Question: I have a form with input elements representing key-value pairs.
These input elements are generated dynamically within the page when the user desires to do so.
The form looks somewhat like this:

Here's some example code for a row, consisting of two input elements:
'''
<tr id='1523459952424.153'>
<td class='w50'>
<input type='text' name='kp_src[]' placeholder='Key'/>
</td>
<td class='w50'>
<input type='text' name='kp_dest[]' placeholder='Value'/>
</td>
<td>
<!--
I excluded this part of the code for the sake of cleanliness,
this would be where the remove button lives its happy life.
-->
</td>
</tr>
'''
How do I enable navigating the form with the and buttons, ?
Ex.: go from the blue input to the green input with the button, and from the green input to the blue input with the button.
Pseudocode is basically all I need.
Thanks.
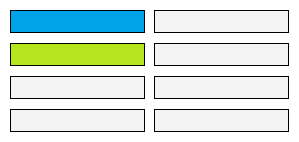
Answer: tymeJV's comments made me think about how easy it actually is, in my case I'd use the following pseudocode in the keyup event of the input elements:
'''
define a var named foo
if key is down arrow
set foo to the next sibling of the current row
else if key is up arrow
set foo to the previous sibling of the current row
otherwise
abort
define a var named bar
if current input is the first input in the current row
set bar to the first input in foo
else if current input is second input in the current row
set bar to the second input in foo
otherwise
abort
set focus to bar
'''
I might've posted the question too soon, but I hope it'll be useful to someone else in the future.
Thanks.
---
I haven't had the time to test (or even write, lol) it yet, until today. I'll post my final code below, just in case someone finds it useful.
Javascript:
'''
// obj - the source element
// event - the event data
// i - child index of the textbox
function form_vert_nav(obj, event, i) {
var o = ((event.keyCode == 38 || event.keyCode == 40) ? obj.parentNode.parentNode : null);
if (event.keyCode == 38) { // up
o = o.previousSibling;
} else if (event.keyCode == 40) { // down
o = o.nextSibling;
} else {
return;
}
if (o == null) {
// keyCode wasn't 38 or 40 and magically slipped through the else,
// or the sibling simply doesn't exist (more likely).
return;
}
if ((o = o.getElementsByTagName(obj.tagName)[i]) == null) {
// 404 Element Not Found
return;
}
o.focus();
}
'''
HTML:
'''
<tbody>
<tr>
<td><input type='text' onkeydown='form_vert_nav(this, event, 0);'/></td>
<td><input type='text' onkeydown='form_vert_nav(this, event, 1);'/></td>
</tr>
<tr>
<td><input type='text' onkeydown='form_vert_nav(this, event, 0);'/></td>
<td><input type='text' onkeydown='form_vert_nav(this, event, 1);'/></td>
</tr>
<tr>
<td><input type='text' onkeydown='form_vert_nav(this, event, 0);'/></td>
<td><input type='text' onkeydown='form_vert_nav(this, event, 1);'/></td>
</tr>
</tbody>
'''